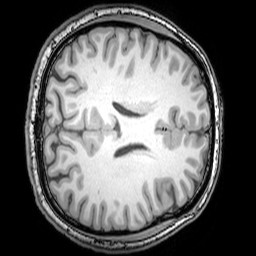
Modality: T1w
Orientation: axial
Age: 23
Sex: male
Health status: healthy
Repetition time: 0.081 s
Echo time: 0.037 s